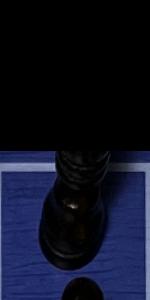
Label: Bishop_Black